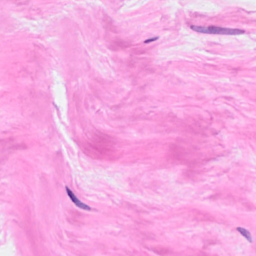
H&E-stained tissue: Breast